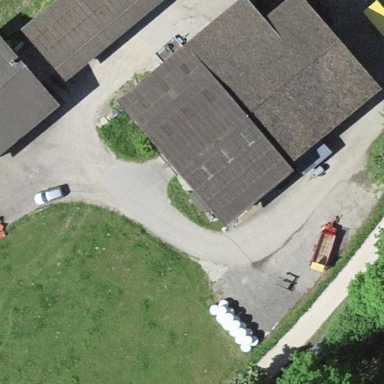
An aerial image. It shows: Farmyard area.